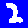
Digit: 2